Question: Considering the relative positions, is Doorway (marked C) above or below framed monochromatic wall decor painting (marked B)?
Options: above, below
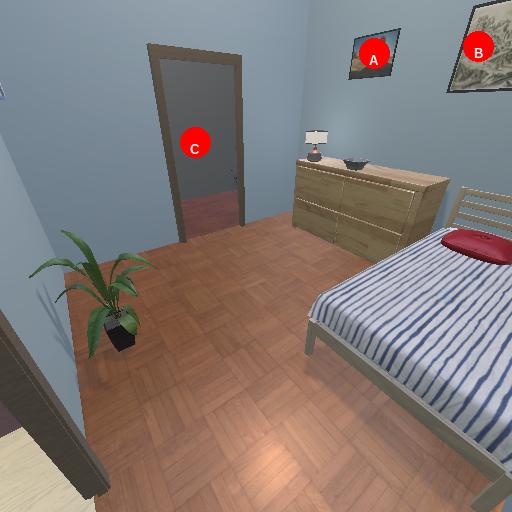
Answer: above